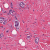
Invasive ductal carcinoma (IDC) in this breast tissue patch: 0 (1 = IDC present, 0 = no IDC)